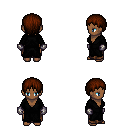
a pixel art fantasy rpg character, female body template, human, dark skin, gray robe, robe skirt, brown plain hairstyle, metal gloves, four views (front, back, left, right), 2x2 character sprite sheet, small pixel art, hard edges, no anti-aliasing